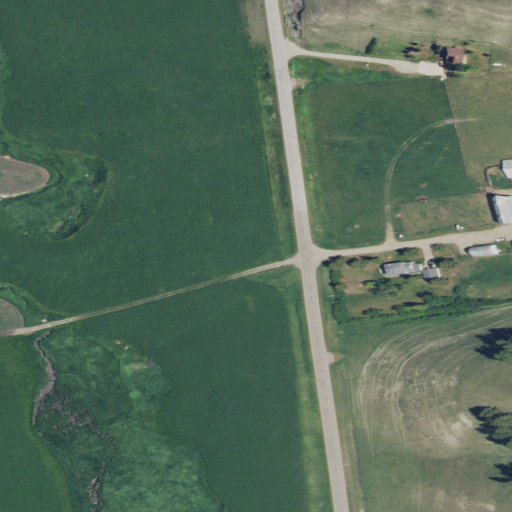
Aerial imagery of valley in Montana named Hansen Coulee containing cultivated crops, shrub, grassland, open development, low intensity development, and evergreen forest